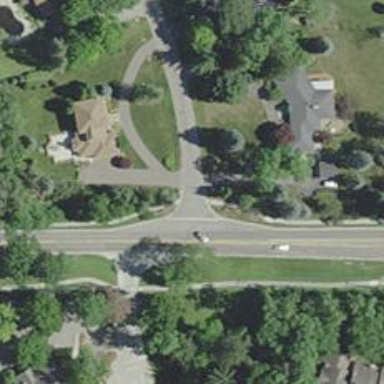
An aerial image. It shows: Road with stop sign.